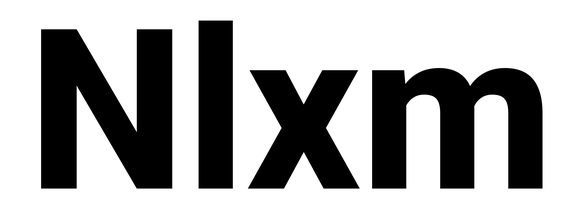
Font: Roboto_ExtraBold